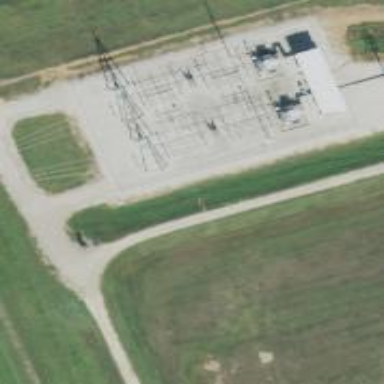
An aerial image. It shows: Switch used for power control.